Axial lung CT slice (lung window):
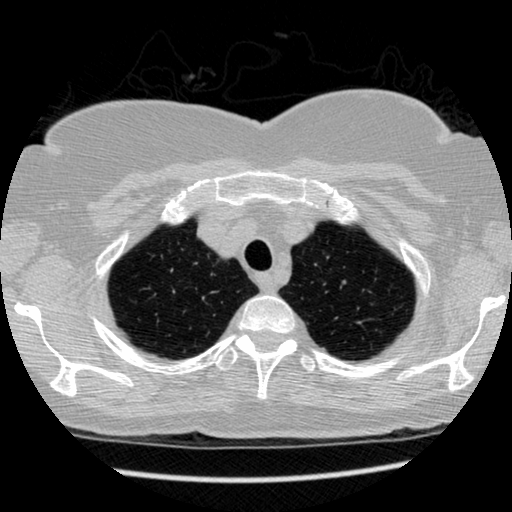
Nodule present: no